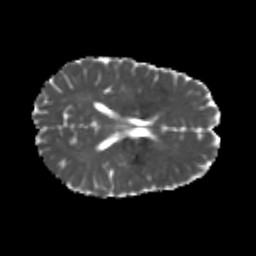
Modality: MD
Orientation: axial
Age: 25
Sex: female
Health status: healthy
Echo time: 0.074 s